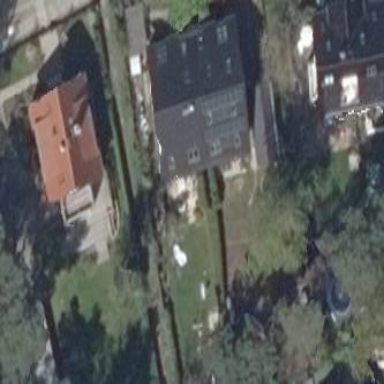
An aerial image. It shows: Terrace building.